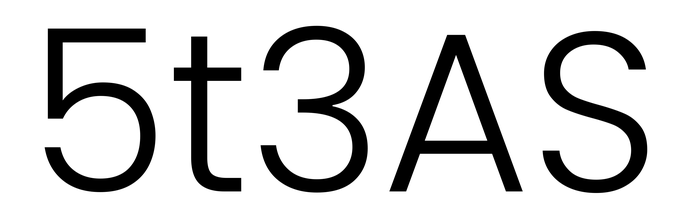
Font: Poppins-Light